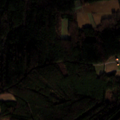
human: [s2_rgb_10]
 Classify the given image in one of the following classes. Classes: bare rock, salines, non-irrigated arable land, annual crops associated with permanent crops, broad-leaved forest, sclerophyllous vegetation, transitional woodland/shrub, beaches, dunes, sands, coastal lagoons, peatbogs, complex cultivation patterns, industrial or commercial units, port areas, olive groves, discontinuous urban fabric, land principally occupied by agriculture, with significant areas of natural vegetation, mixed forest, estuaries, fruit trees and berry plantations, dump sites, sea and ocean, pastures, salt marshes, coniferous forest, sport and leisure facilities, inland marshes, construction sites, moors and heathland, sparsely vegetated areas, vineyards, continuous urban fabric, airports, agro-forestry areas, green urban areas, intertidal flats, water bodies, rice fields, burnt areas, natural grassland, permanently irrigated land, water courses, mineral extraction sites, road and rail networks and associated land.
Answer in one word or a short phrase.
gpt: discontinuous urban fabric, non-irrigated arable land, mixed forest